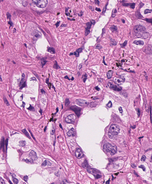
Tumor epithelial tissue: yes
Tumor-associated stroma tissue: yes
Normal tissue: no